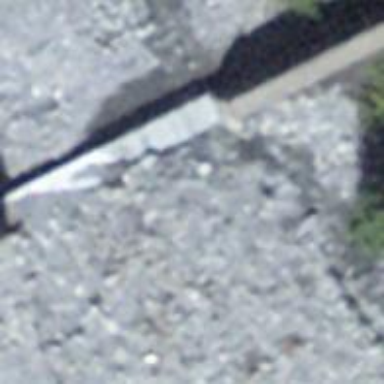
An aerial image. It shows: Check dam at location with retaining wall.